Interaction volume radius: 5 \u00c5
Interaction volume height: 10 \u00c5
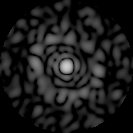
Disorder parameter: 0.8209